Question: I have a 'h2 tag' but the text isn't aligned with the left of the element as you can see on the picture.
Is it possible to remove this blank space or stick the text to the left?

Here are the CSS attributes:
'''
h2 {
font-size: 5.2em;
font-family: UniSans;
word-spacing: 1px;
}
'''
:** Here is a <URL> with my problem. And if there is a solution for the top blank space it would be great.
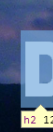
Answer: This is standard behaviour for sans-serif fonts I believe. The glyph has extra 'room' around it for ascender/decenders/serifs AFAIK.
<URL>
'''
<h1>Decent Test</h1>
<h1 class="serif" >Decent Test</h1>
'''
'''
* {
margin: 0;
padding: 0;
}
h1 {
font-size: 100px;
font-family:sans-serif;
word-spacing: 1px;
padding:0;
margin:0;
background: pink;
margin: 50px;
}
h1.serif {
font-family: serif;
}
'''